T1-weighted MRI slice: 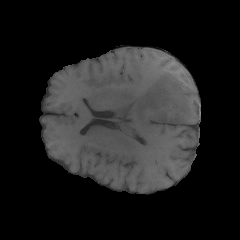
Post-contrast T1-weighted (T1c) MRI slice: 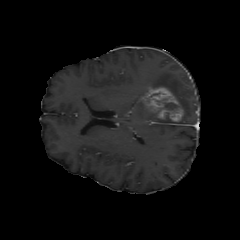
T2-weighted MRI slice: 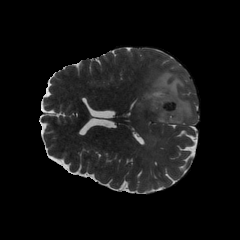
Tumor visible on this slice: yes